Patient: sex M, age 65
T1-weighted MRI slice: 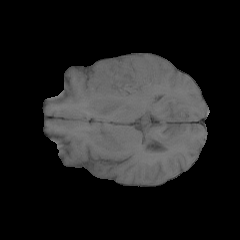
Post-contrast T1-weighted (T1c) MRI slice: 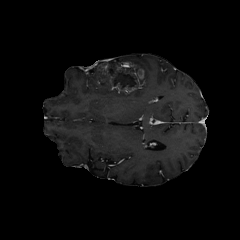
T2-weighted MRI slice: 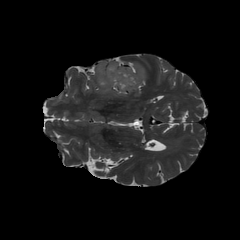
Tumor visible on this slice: yes
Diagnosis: Glioblastoma, IDH-wildtype
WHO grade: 4